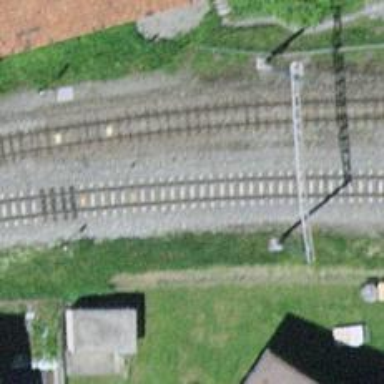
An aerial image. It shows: Narrow-gauge railway track with one electrified contact line.